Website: lowes
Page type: billing-address
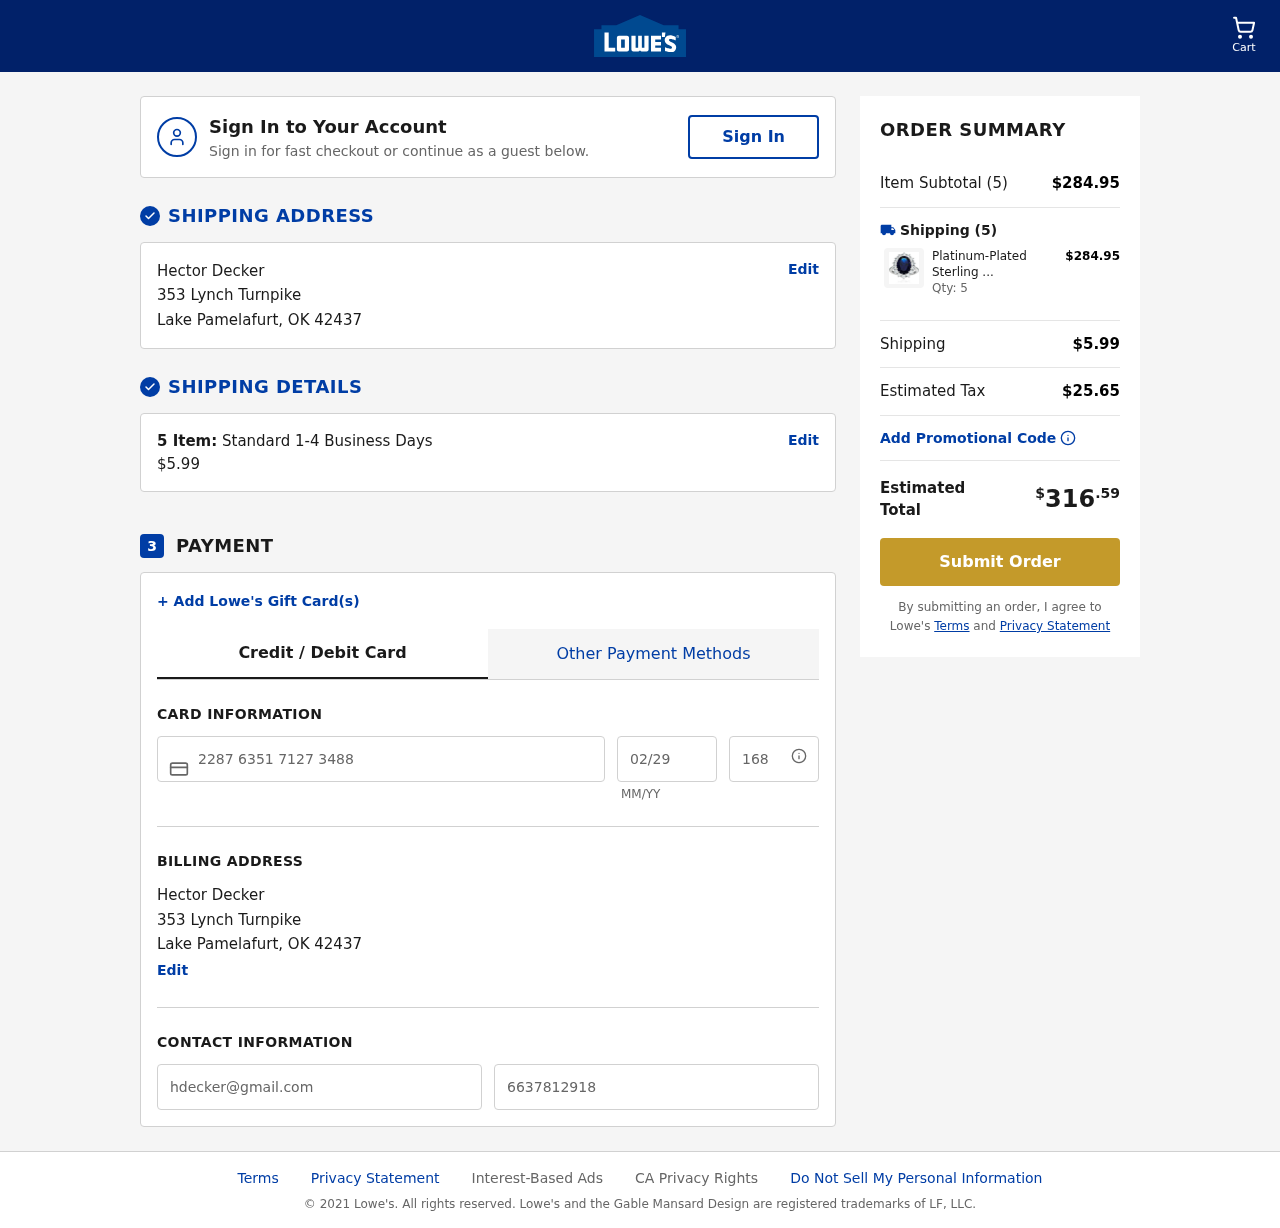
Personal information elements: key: PII_CARD_CVV
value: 168
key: PII_CARD_EXPIRY
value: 02/29
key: PII_CARD_NUMBER
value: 2287 6351 7127 3488
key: PII_CITY
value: Lake Pamelafurt
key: PII_EMAIL
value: hdecker@gmail.com
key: PII_FULLNAME
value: Hector Decker
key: PII_PHONE
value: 6637812918
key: PII_POSTCODE
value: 42437
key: PII_STATE_ABBR
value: OK
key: PII_STREET
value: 353 Lynch Turnpike
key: PII_FULLNAME2
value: Hector Decker
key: PII_CITY2
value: Lake Pamelafurt
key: PII_STATE_ABBR2
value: OK
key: PII_POSTCODE_FULL
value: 42437
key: PII_POSTCODE_NUMERIC
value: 42437
Product elements: key: PRODUCT1_NAME
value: Platinum-Plated Sterling Silver Celebrity "Kate" Ring made with Swarovski Zirconia Accents, Size 8
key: PRODUCT1_PRICE
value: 56.99
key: PRODUCT1_QUANTITY
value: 5
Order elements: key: ORDER_NUM_ITEMS
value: Cart
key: ORDER_NUM_ITEMS
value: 5 Item:
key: ORDER_NUM_ITEMS
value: Item Subtotal (5)
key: ORDER_SHIPPING_COST
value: $5.99
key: ORDER_SUBTOTAL
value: $284.95
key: ORDER_TAX
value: $25.65
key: ORDER_TOTAL
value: $316.59